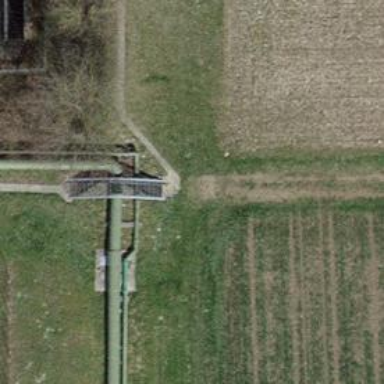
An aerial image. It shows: Metal steps on the road.